Question: I want to make the drawing surface of my app transparent so that the my app can look like the user can draw on top of my background image, I have the following XML:
'''
<?xml version="1.0" encoding="utf-8"?>
<RelativeLayout xmlns:android="http://schemas.android.com/apk/res/android"
android:orientation="vertical"
android:layout_width="match_parent"
android:layout_height="match_parent"
android:background="@drawable/bg2"
>
<com.almondmendoza.drawings.DrawingSurface
android:layout_width="fill_parent"
android:layout_height="200dip"
android:id="@+id/drawingSurface"
/>
<LinearLayout
android:orientation="horizontal"
android:layout_width="wrap_content"
android:layout_height="wrap_content"
android:layout_alignParentBottom="true" >
<Button
android:layout_height="wrap_content"
android:layout_width="wrap_content"
android:text="OK"
android:onClick="onClick"
android:id="@+id/colorGreenBtn" />
<Button
android:layout_height="wrap_content"
android:layout_width="wrap_content"
android:text="Scratch"
android:onClick="onClick"
android:id="@+id/colorRedBtn" />
<Button
android:layout_height="wrap_content"
android:layout_width="wrap_content"
android:text="Minor Scratch"
android:onClick="onClick"
android:id="@+id/colorBlueBtn" />
<Button
android:layout_height="wrap_content"
android:layout_width="wrap_content"
android:text="Dent"
android:onClick="onClick"
android:id="@+id/dentBtn" />
<Button
android:layout_height="wrap_content"
android:layout_width="wrap_content"
android:text="Minor Dent"
android:onClick="onClick"
android:id="@+id/minorDentBtn" />
<Button
android:layout_height="wrap_content"
android:layout_width="wrap_content"
android:text="Damaged"
android:onClick="onClick"
android:id="@+id/damagedBtn" />
<Button
android:layout_height="wrap_content"
android:layout_width="wrap_content"
android:text="Undo"
android:onClick="onClick"
android:id="@+id/undoBtn" />
<Button
android:layout_height="wrap_content"
android:layout_width="wrap_content"
android:text="Redo"
android:onClick="onClick"
android:id="@+id/redoBtn" />
<Button
android:layout_height="wrap_content"
android:layout_width="wrap_content"
android:text="Save"
android:onClick="onClick"
android:id="@+id/saveBtn" />
</LinearLayout>
</RelativeLayout>
'''
The ouput of the XML code above is like this:

As you can see the drawing surface is the black part of the screen. I want this to be transparent, is that possible?
Thanks a lot for any help! :)
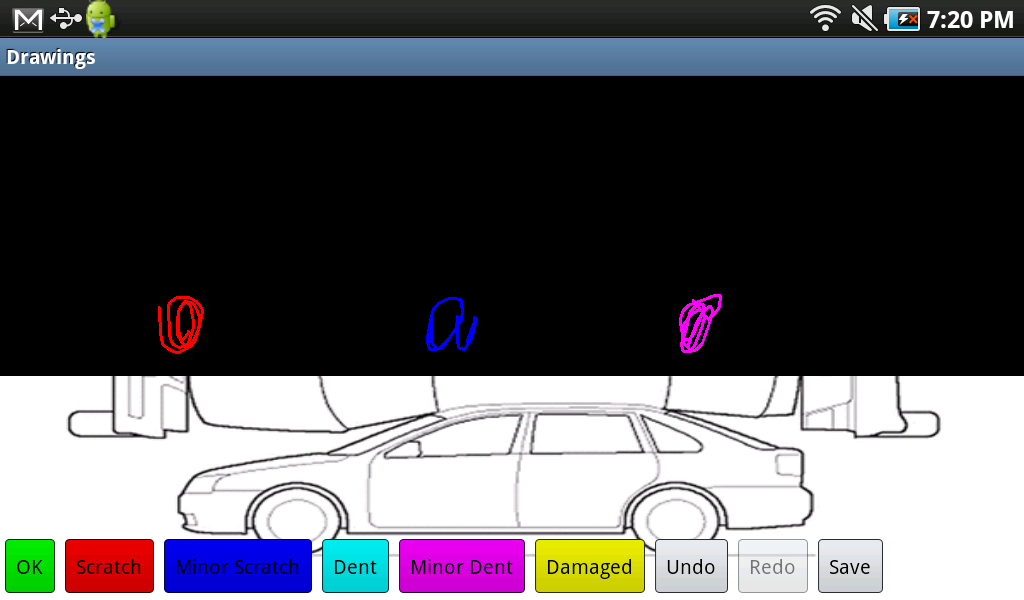
Answer: '''
package com.logistics.kiddiekuts.Trans;
import android.content.Context;
import android.graphics.Canvas;
import android.graphics.Paint;
import android.graphics.RectF;
import android.graphics.Paint.Style;
import android.util.AttributeSet;
import android.widget.RelativeLayout;
public class TransparentPanel extends RelativeLayout {
private Paint innerPaint, borderPaint;
public TransparentPanel(Context context, AttributeSet attrs) {
super(context, attrs);
init();
}
public TransparentPanel(Context context) {
super(context);
init();
}
private void init() {
innerPaint = new Paint();
innerPaint.setARGB(225, 225, 225, 225); // gray
innerPaint.setAntiAlias(true);
borderPaint = new Paint();
borderPaint.setARGB(255, 255, 255, 255);
borderPaint.setAntiAlias(true);
borderPaint.setStyle(Style.STROKE);
borderPaint.setStrokeWidth(2);
}
public void setInnerPaint(Paint innerPaint) {
this.innerPaint = innerPaint;
}
public void setBorderPaint(Paint borderPaint) {
this.borderPaint = borderPaint;
}
protected void dispatchDraw(Canvas canvas) {
RectF drawRect = new RectF();
drawRect.set(0, 0, getMeasuredWidth(), getMeasuredHeight());
canvas.drawRoundRect(drawRect, 8, 8, innerPaint);
// canvas.drawRoundRect(drawRect, 5, 5, borderPaint);
super.dispatchDraw(canvas);
}
}
'''
XML::
'''
<TextView android:layout_width="wrap_content"
android:text="Name :" android:textColor="#000000"
android:layout_marginLeft="15dip" android:layout_marginTop="27dip"
android:id="@+id/tvname" android:layout_height="wrap_content"></TextView>
<EditText android:layout_width="197dip" android:id="@+id/name"
android:layout_marginLeft="7dip" android:textSize="12dip"
android:layout_marginTop="23dip" android:layout_toRightOf="@+id/tvname"
android:layout_height="35dip" />
<TextView android:layout_width="wrap_content"
android:text="Phone :" android:textColor="#000000"
android:layout_marginLeft="15dip" android:layout_marginTop="18dip"
android:layout_below="@+id/tvname" android:id="@+id/tvphone"
android:layout_height="wrap_content"></TextView>
<EditText android:layout_width="197dip" android:id="@+id/phone"
android:textSize="12dip" android:layout_marginLeft="5dip"
android:layout_marginTop="3dip" android:layout_toRightOf="@+id/tvphone"
android:layout_below="@+id/name" android:layout_height="35dip"></EditText>
<TextView android:layout_width="wrap_content"
android:text="Email :" android:textColor="#000000"
android:layout_marginLeft="15dip" android:layout_marginTop="20dip"
android:layout_below="@+id/tvphone" android:id="@+id/tvemail"
android:layout_height="wrap_content"></TextView>
<EditText android:layout_width="197dip" android:id="@+id/email"
android:textSize="12dip" android:layout_marginLeft="9dip"
android:layout_marginTop="3dip" android:layout_toRightOf="@+id/tvemail"
android:layout_below="@+id/phone" android:layout_height="35dip"></EditText>
<TextView android:layout_width="wrap_content"
android:text="Category :" android:textColor="#000000"
android:layout_marginLeft="15dip" android:layout_marginTop="20dip"
android:layout_below="@+id/tvemail" android:id="@+id/tvcategory"
android:layout_height="wrap_content"></TextView>
<TextView android:layout_width="wrap_content" android:id="@+id/category"
android:textColor="#000000" android:layout_marginLeft="10dip"
android:text="For Appointment" android:layout_marginTop="8dip"
android:layout_toRightOf="@+id/tvcategory" android:layout_below="@+id/email"
android:layout_height="wrap_content"></TextView>
<TextView android:layout_width="wrap_content"
android:text="Location :" android:textColor="#000000"
android:layout_marginLeft="15dip" android:layout_marginTop="10dip"
android:layout_below="@+id/tvcategory" android:id="@+id/tvlocation"
android:layout_height="wrap_content"></TextView>
<TextView android:layout_width="wrap_content" android:id="@+id/txtlocation"
android:textColor="#000000" android:layout_marginLeft="10dip"
android:text="Atlanta,Ga" android:layout_marginTop="10dip"
android:layout_toRightOf="@+id/tvlocation" android:layout_below="@+id/category"
android:layout_height="wrap_content"></TextView>
<TextView android:layout_width="wrap_content"
android:textColor="#000000" android:text="Message:"
android:layout_marginLeft="15dip" android:layout_marginTop="10dip"
android:layout_below="@+id/tvlocation" android:id="@+id/tvatn"
android:layout_height="wrap_content"></TextView>
<EditText android:layout_width="250dip" android:id="@+id/atn"
android:textSize="12dip" android:lines="7" android:layout_below="@+id/tvatn"
android:layout_marginLeft="15dip" android:layout_marginTop="3dip"
android:gravity="top|left" android:layout_height="wrap_content"></EditText>
<Button android:layout_height="25dip" android:layout_below="@+id/atn"
android:layout_marginLeft="15dip" android:layout_marginTop="3dip"
android:id="@+id/btnsubmit" android:background="@drawable/submit_btn"
android:layout_width="250dip"></Button>
<TextView android:id="@+id/text" android:layout_width="fill_parent"
android:layout_below="@+id/btnsubmit" android:layout_height="wrap_content"></TextView>
</com.logistics.kiddiekuts.Trans.TransparentPanel>
'''